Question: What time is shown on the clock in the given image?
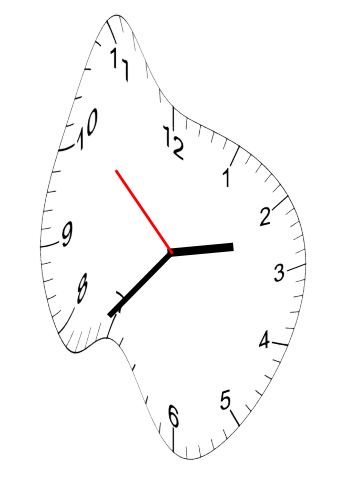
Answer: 02:36:52